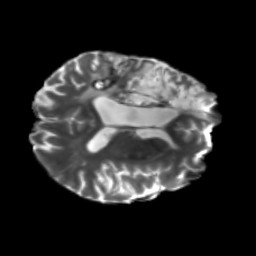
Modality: T2w
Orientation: axial
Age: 60
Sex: male
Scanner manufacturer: siemens
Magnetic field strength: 3 T
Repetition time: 5.47 s
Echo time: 0.0854 s